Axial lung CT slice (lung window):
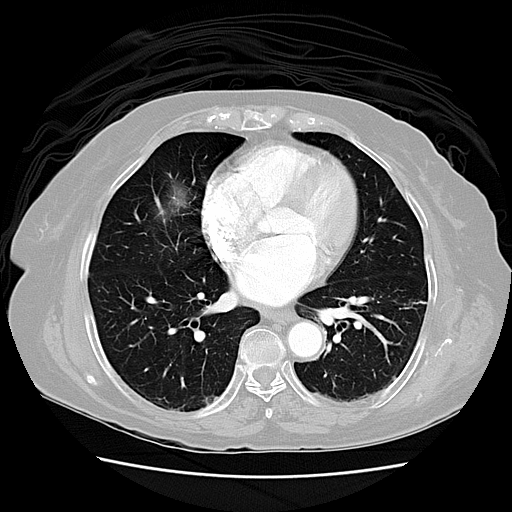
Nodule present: no